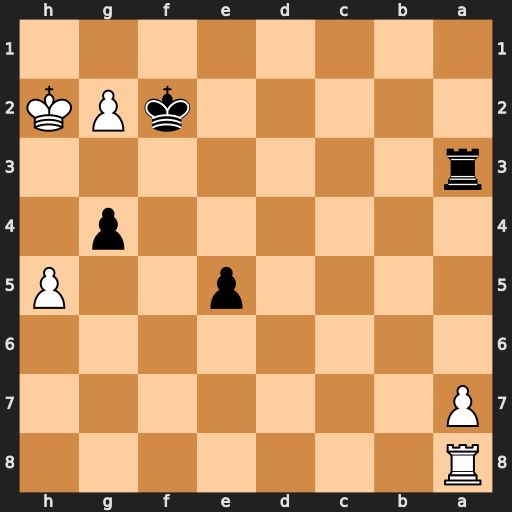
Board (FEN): R7/P7/8/4p2P/6p1/r7/5kPK/8
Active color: b
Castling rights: -
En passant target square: -
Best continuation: Rh3+ gxh3 g3+ Kh1 g2+ Kh2 g1=Q#